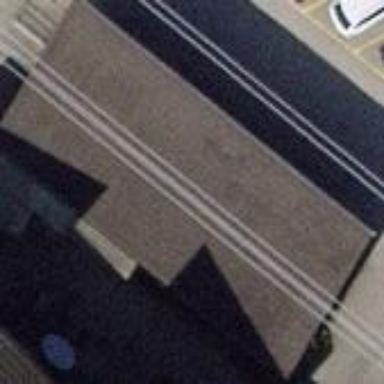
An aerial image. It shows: Group of garages.